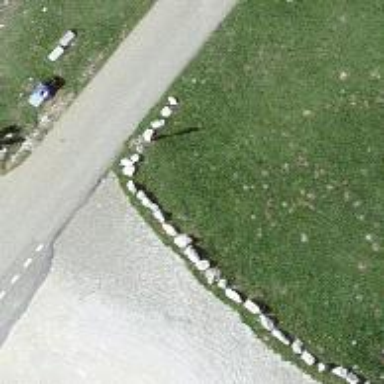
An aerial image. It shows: Block barrier.